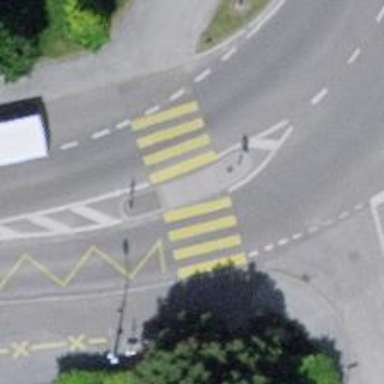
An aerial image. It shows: Zebra crossing with central island. It is uncontrolled and marked crossing.